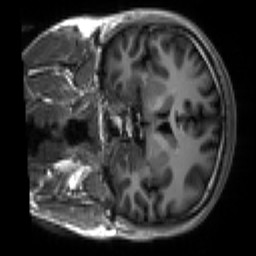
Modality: T1w
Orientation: coronal
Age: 19
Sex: male
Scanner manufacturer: siemens
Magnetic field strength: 3 T
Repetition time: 2.3 s
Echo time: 0.00266 s